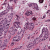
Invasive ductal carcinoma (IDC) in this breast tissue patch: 1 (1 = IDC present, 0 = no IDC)